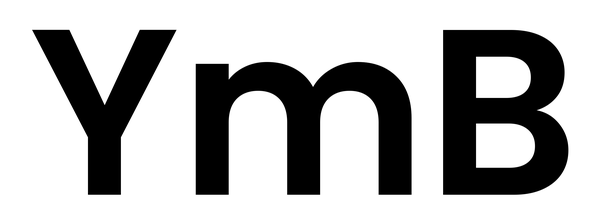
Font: Poppins-SemiBold